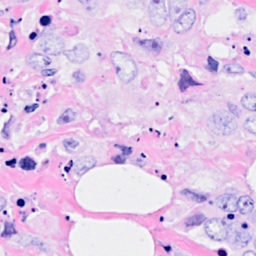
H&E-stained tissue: Breast